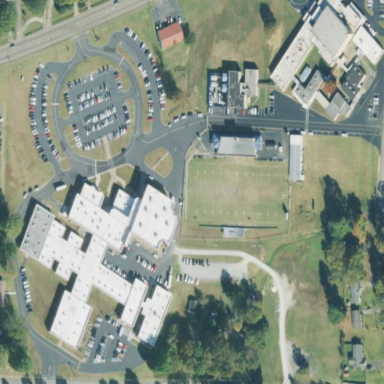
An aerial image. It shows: School.